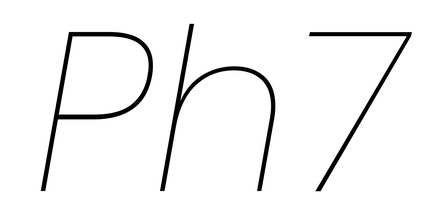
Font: Poppins-ThinItalic